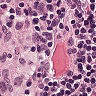
Metastatic tissue present: no